Question: I have a pseudo SQL statement like
'''
select [orderid], [productname], [price], [productid_FK]
from Order
'''
This will give me 5 rows:

So the result is 5 rows of which 3 have a [productid_FK] of "2". This FK-column references to the table called [Product].
Now lets say I want an extra column based on the [productid_FK].
The column must contain the total number of products in another table called [products]
Can I achieve this by enchaning the current pseudo query?
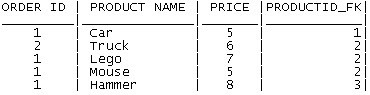
Answer: One way to get the results is a subquery. There are several ways to do this depending on the DB. I often do it this way
'''
SELECT o.[orderid],
o.[productname],
o.[price],
[productid_FK],
p_counts.k
FROM order o
INNER JOIN (SELECT productid_fk,
COUNT(product_id) k
FROM products
GROUP BY productid_fk) p_counts
ON o.productid_fk = p_counts.productid_fk
'''